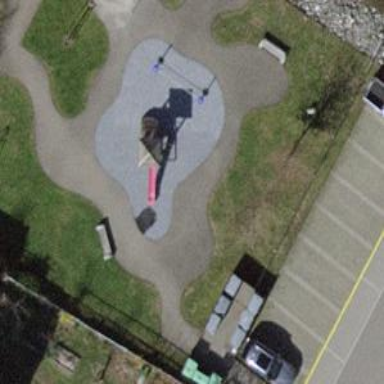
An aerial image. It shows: Playground area for leisure activities on the land.